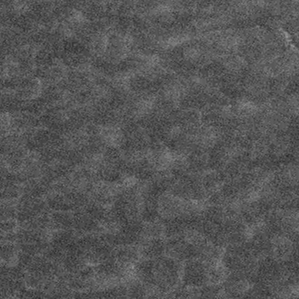
Label: frost